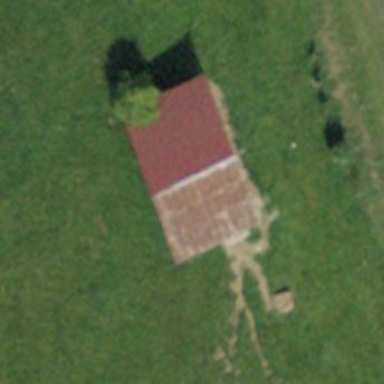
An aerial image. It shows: Rural barn.